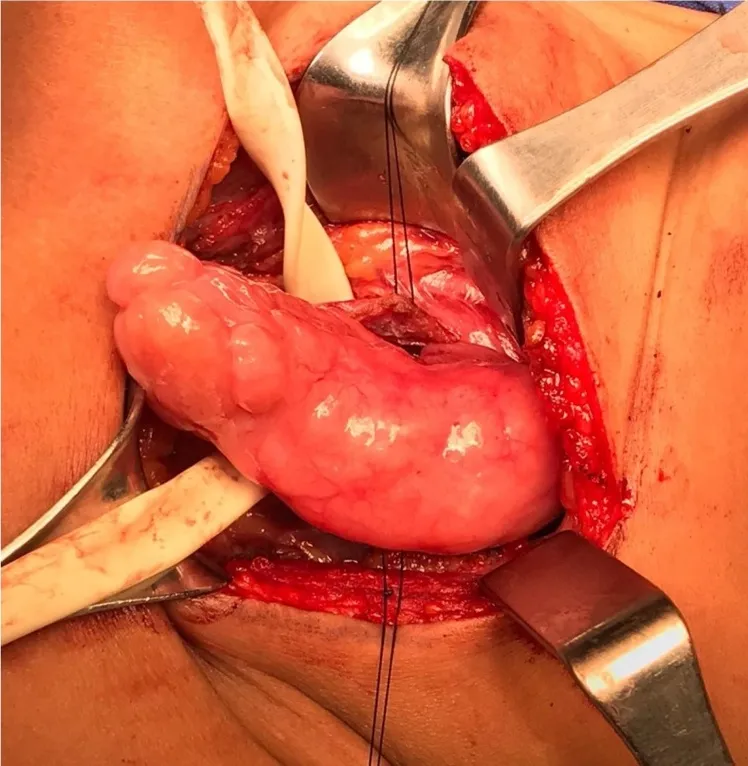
Lateral esophagus wall, exposing the esophagic tumor within the lumen.
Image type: medical_photograph (other_medical_photograph)